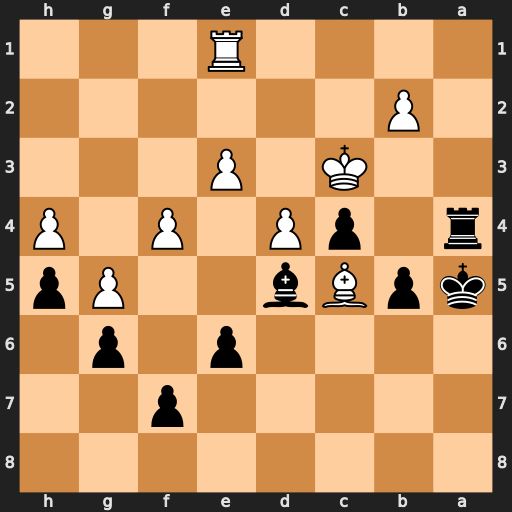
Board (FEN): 8/5p2/4p1p1/kpBb2Pp/r1pP1P1P/2K1P3/1P6/4R3
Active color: b
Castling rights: -
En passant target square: -
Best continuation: b4+ Bxb4+ Rxb4